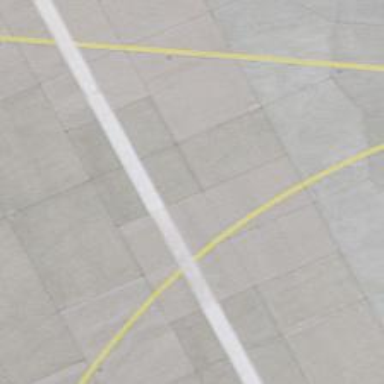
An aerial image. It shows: Image of taxiway at airport.